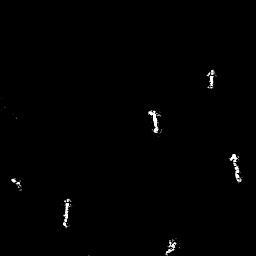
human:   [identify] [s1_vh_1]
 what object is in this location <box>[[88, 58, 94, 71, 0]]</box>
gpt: <ref>1 medium ship at the right</ref>

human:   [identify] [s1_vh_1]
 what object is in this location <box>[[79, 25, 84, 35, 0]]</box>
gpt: <ref>1 small ship at the right</ref>